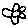
Label: flower